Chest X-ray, PA view. Patient: 28 years old, sex M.
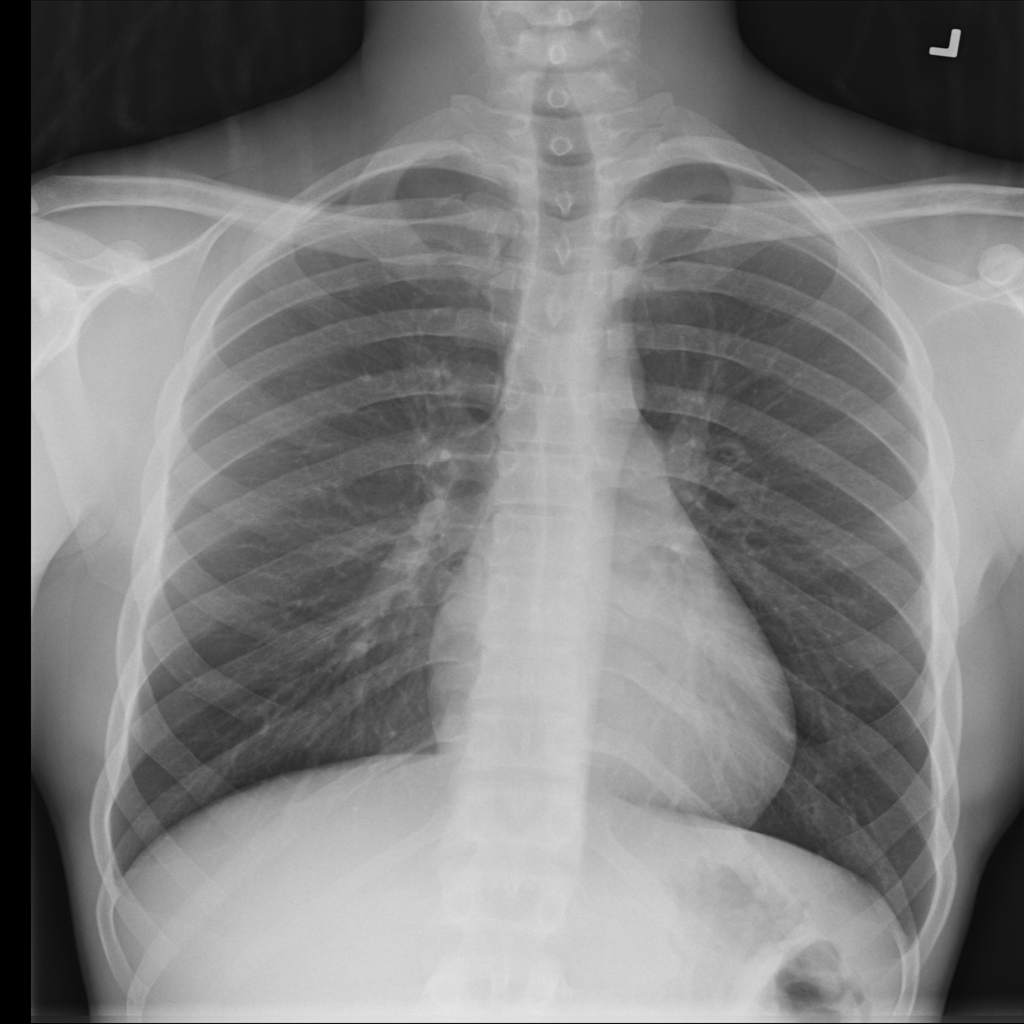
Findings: No Finding